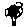
Label: tree